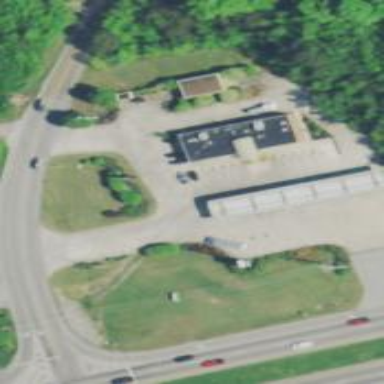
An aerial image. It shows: Convenience shop.